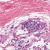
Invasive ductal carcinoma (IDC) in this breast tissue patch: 0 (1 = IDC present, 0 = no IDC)